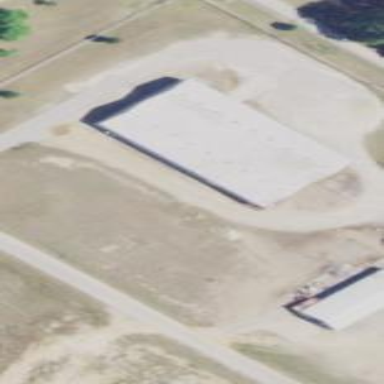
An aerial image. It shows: Industrial building.